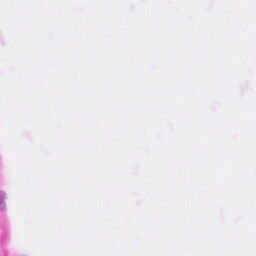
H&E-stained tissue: Pancreatic